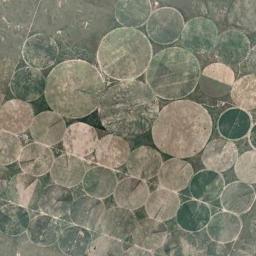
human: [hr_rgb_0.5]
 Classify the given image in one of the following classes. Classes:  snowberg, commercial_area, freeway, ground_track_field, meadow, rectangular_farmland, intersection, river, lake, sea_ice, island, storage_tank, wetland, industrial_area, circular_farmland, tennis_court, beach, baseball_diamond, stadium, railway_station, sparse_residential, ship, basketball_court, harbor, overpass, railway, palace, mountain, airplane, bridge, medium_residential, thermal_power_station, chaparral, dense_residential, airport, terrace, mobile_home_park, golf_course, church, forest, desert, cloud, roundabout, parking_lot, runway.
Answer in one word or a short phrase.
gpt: circular_farmland